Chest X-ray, PA view. Patient: 46 years old, sex F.
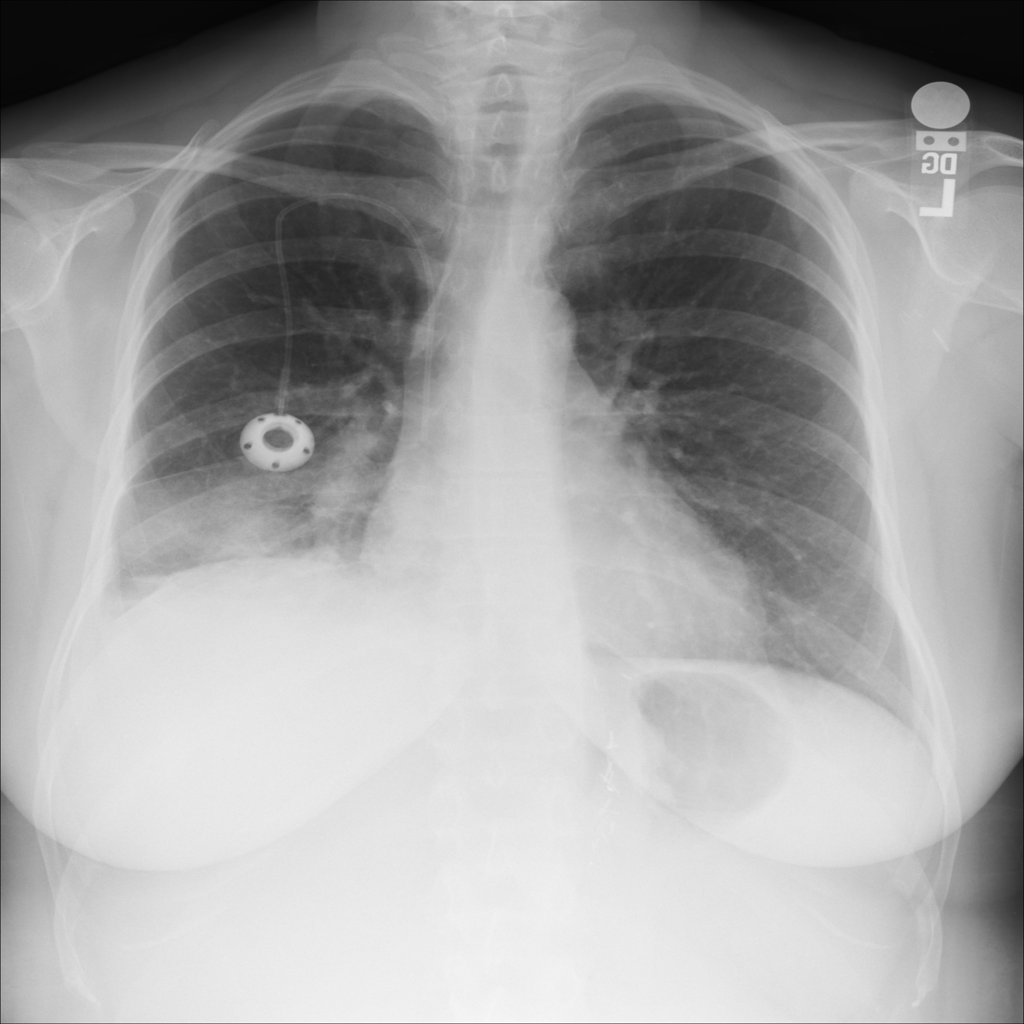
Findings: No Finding